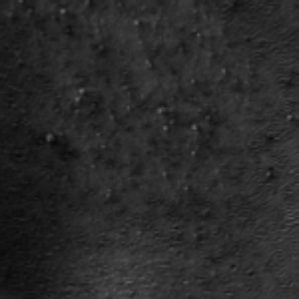
Label: frost